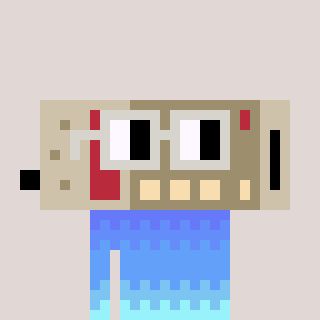
a pixel art character with square light gray glasses, a cordless phone-shaped head and a redpinkish-colored body on a warm background